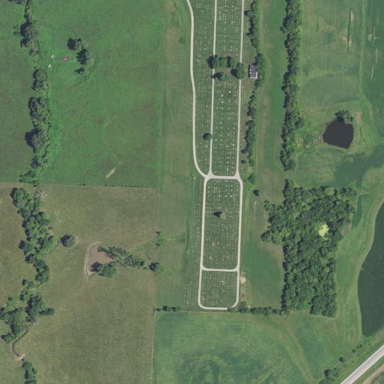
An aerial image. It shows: Cemetery.